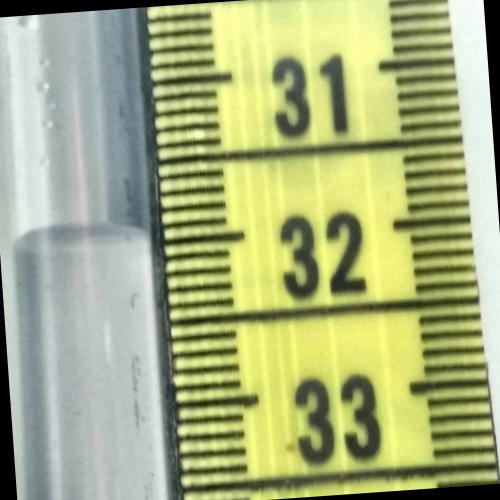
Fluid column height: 31.9 cm